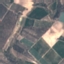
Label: PermanentCrop